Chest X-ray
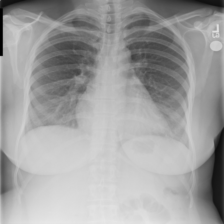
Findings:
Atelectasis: negative
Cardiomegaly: negative
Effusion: negative
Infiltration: negative
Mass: negative
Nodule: negative
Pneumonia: negative
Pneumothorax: negative
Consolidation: negative
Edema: negative
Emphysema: negative
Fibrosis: negative
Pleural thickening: negative
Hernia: negative